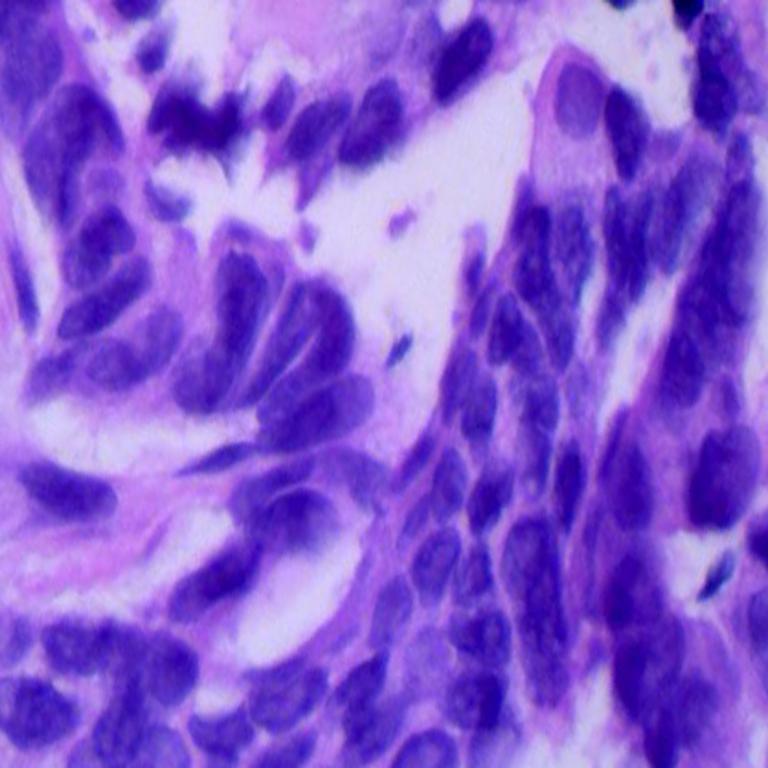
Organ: lung
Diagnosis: adenocarcinomas